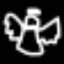
Label: angel